Field crop: tomato
Growth stage: 1
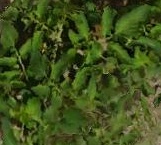
Species: tomato